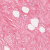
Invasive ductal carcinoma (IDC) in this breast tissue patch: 0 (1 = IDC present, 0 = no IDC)